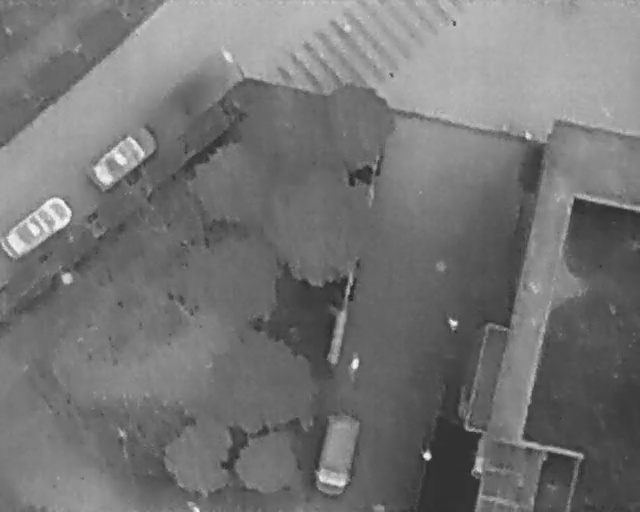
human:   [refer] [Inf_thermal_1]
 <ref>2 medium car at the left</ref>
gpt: <box>[[13, 27, 25, 33, 50], [0, 41, 11, 47, 51]]</box>